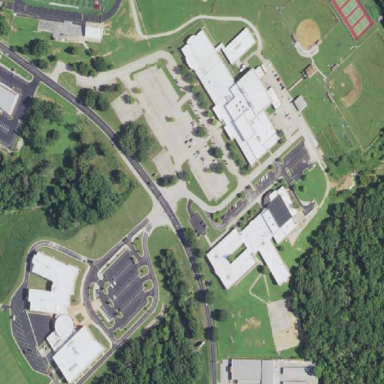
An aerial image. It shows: School.